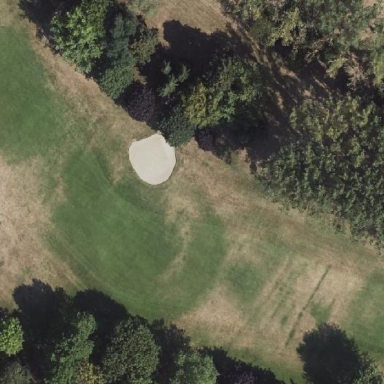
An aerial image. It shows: Golf fairway in the image.